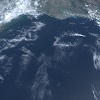
Label: water